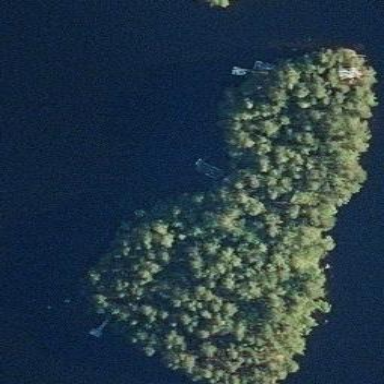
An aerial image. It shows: Island.